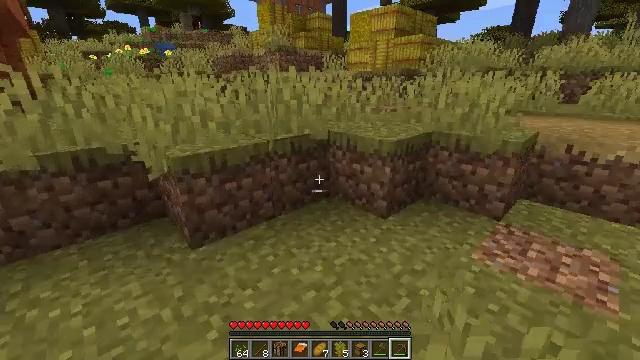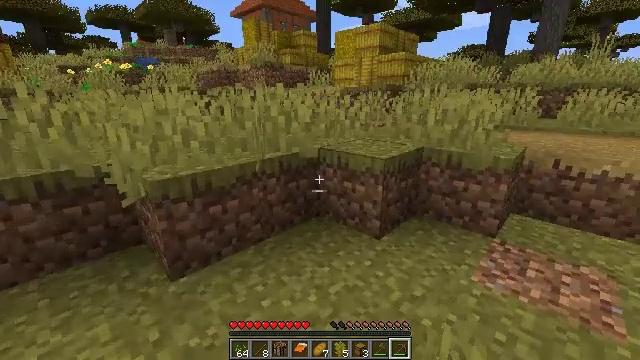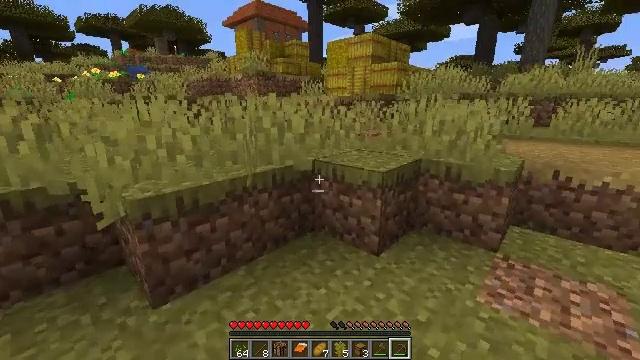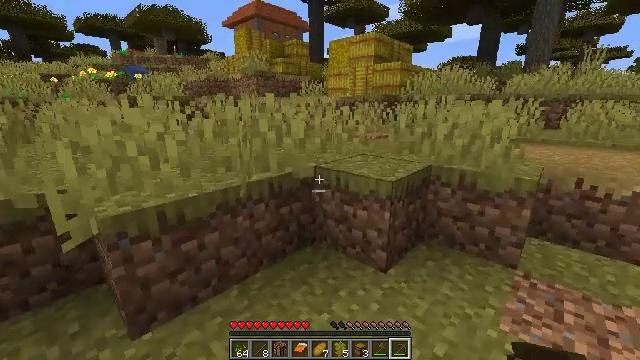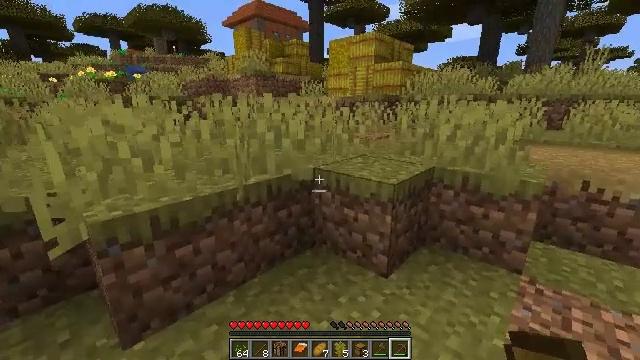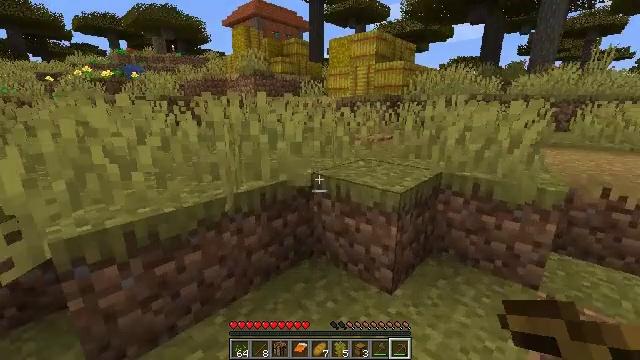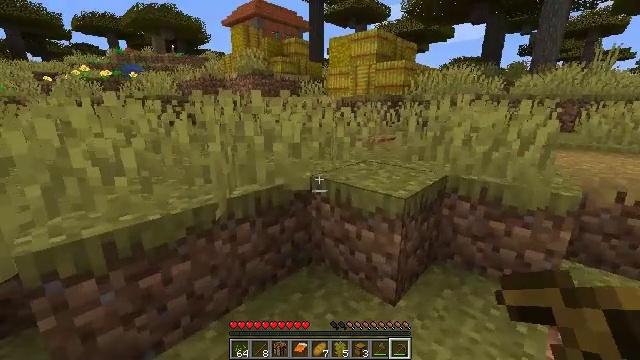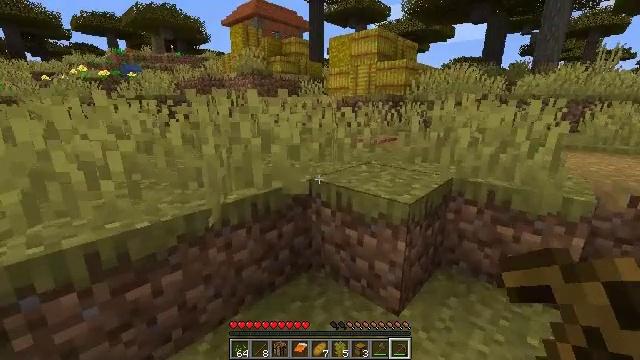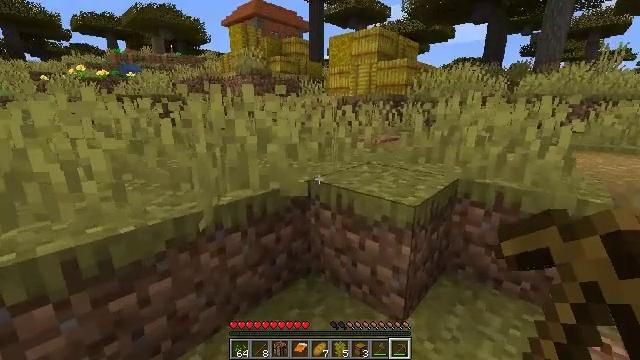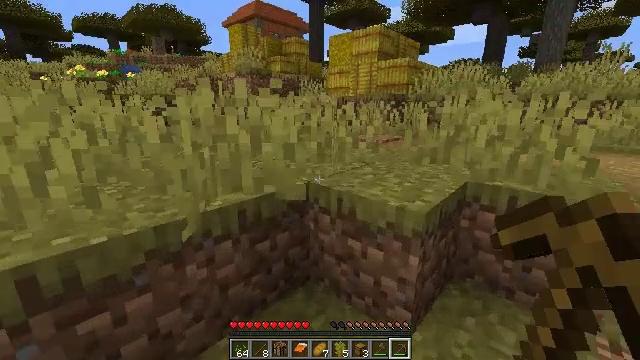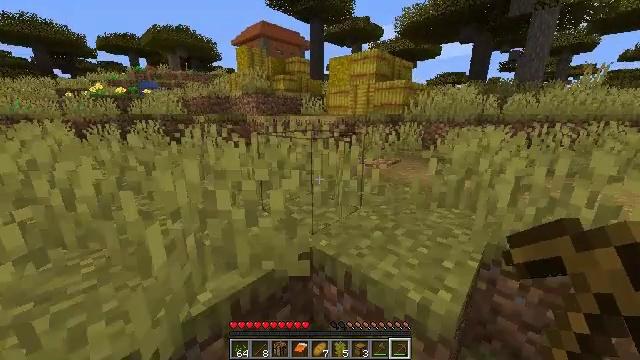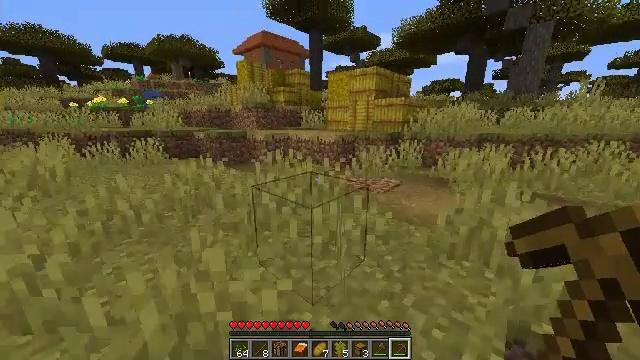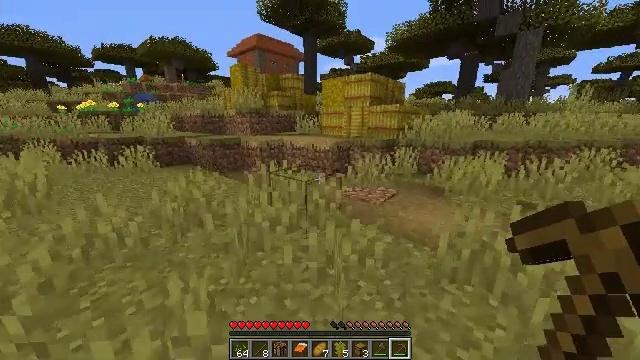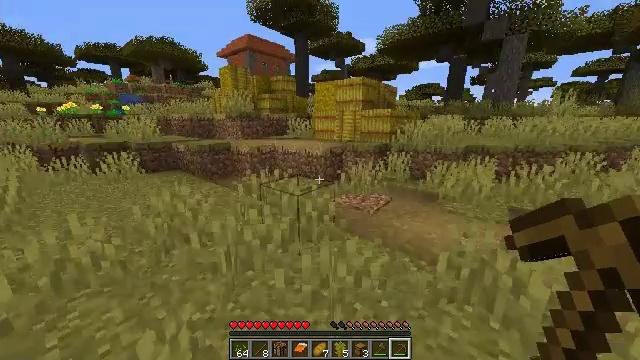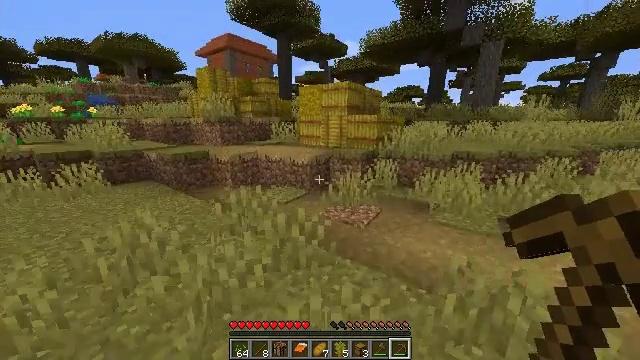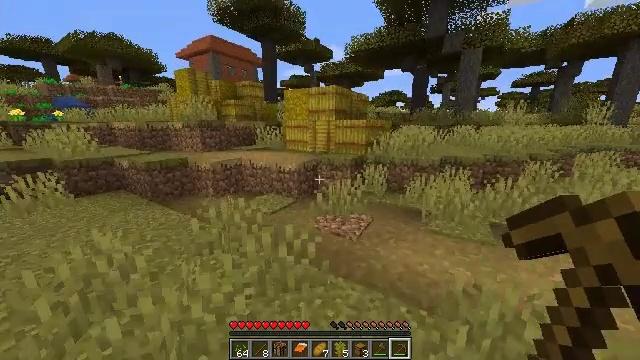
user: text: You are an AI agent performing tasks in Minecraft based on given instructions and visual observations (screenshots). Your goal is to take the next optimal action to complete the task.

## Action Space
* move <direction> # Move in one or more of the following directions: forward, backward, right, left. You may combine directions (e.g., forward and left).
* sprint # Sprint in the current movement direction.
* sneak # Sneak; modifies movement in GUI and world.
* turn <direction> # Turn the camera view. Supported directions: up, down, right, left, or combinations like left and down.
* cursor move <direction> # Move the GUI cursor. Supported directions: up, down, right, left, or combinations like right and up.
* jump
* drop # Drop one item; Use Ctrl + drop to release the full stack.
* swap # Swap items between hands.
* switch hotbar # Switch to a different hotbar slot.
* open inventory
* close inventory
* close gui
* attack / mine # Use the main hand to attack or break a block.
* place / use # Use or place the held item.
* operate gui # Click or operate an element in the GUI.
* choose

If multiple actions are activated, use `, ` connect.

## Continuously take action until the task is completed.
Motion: motion action
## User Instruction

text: Gather hay blocks from the farm.
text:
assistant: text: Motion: move forward, turn right and up
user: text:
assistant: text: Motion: move forward, turn right and up
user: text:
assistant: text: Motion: no_op
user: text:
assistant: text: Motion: move forward
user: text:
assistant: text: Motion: move forward
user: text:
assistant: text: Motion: move forward
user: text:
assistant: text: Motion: no_op
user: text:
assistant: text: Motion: move forward
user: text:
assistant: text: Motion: move forward
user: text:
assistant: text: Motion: move forward, jump
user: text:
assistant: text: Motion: move forward, jump
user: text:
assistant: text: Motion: move forward, turn right, jump
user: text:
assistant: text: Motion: move forward, turn right, jump
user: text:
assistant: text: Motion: move forward, turn right, jump
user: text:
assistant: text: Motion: move forward, turn right, jump
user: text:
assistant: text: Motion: move forward, turn right and up
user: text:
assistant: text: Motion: move forward
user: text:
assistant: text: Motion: move forward
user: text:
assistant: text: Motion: move forward
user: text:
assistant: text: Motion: move forward
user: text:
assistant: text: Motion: move forward
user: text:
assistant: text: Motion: move forward, turn up
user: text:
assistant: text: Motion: move forward, turn left and up
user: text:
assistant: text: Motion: move forward, turn left
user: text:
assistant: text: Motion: move forward, turn left and up
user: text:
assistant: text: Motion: move forward, turn up
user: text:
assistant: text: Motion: move forward, turn up
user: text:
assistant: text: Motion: move forward, jump
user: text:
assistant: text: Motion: move forward, jump
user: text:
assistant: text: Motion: move forward, turn right and up, jump